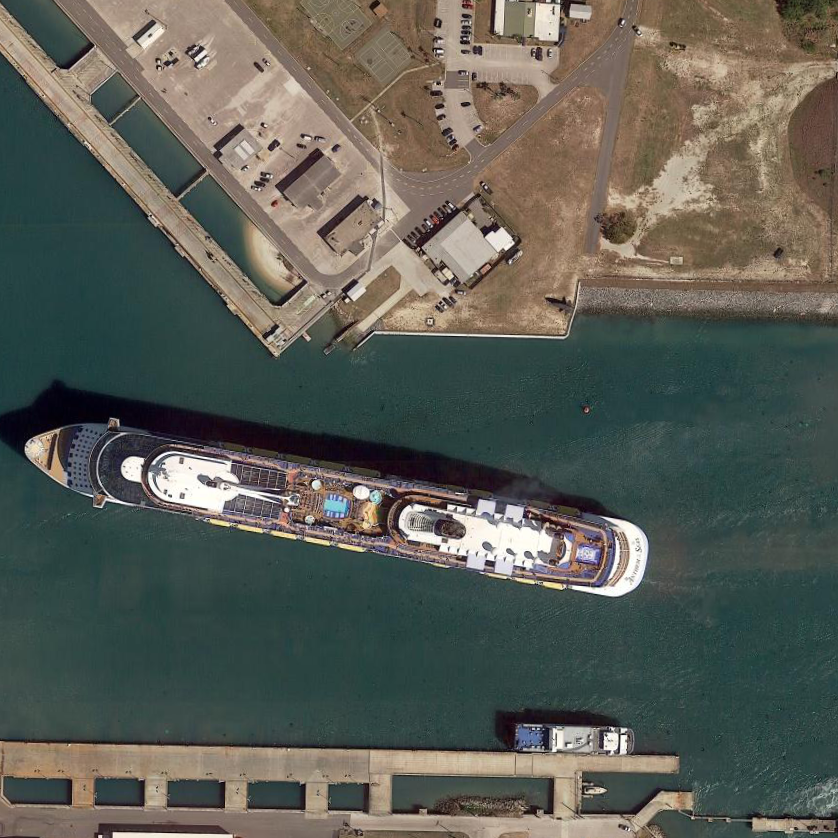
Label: Megayacht